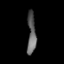
Tissue: lung
Cell type: Endothelial cells
Senescence score: 0.7008
Nuclear area (px): 350
Mean DAPI intensity: 96.083